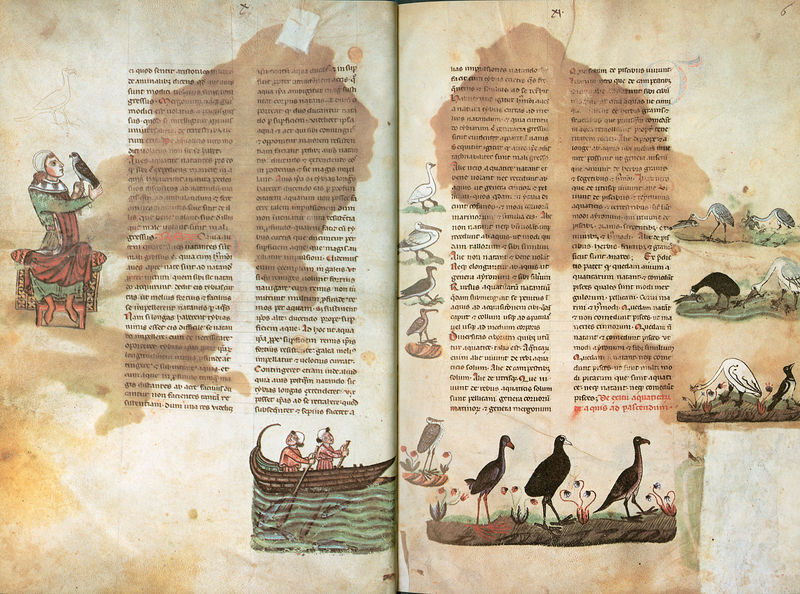
Titel: Falkenbuch Friedrichs des II.; De arte venandi cum avibus
Institution: Rom, Biblioteca Vaticana
Schlagwörter: falke, wasser, sitzen, blumen, frau, männer, stuhl, tiere, wiese, natur, vögel, sessel, pflanzen, boot, ruder, schrift, wellen, ente, gans, schwan, enten, friedrich, könig, thron, weib, buch, text, pelikan, reiher, wasservögel, flecken, mittelalter, falkenjagd, buchseiten, handschrift, beschreibung, knecht, latein, storch, buchillustration, reier, buchmalerei, falkner, trappe, rorschach, falkenbuch, stuhll, trappen, pflanzten